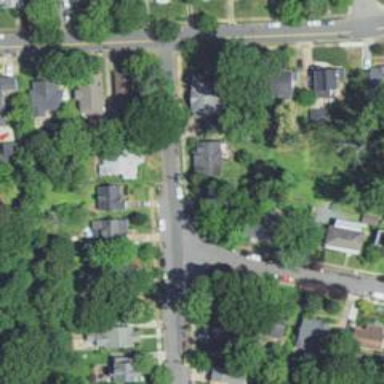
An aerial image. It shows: Residential road with sidewalk on the left side.